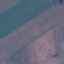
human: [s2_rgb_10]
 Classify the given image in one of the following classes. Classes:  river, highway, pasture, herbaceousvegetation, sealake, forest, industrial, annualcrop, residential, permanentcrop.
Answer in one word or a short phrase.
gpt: AnnualCrop